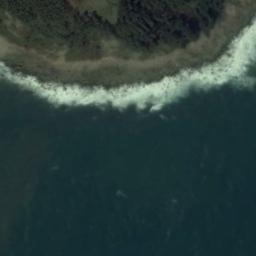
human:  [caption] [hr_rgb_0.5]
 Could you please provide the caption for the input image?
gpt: There are white waves near the beach .

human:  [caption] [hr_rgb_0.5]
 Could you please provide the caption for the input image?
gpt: The green oceans and the bow of shore and sand .

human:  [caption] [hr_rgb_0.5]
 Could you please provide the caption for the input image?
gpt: The beach is made up of dark green seawater and a coast with dense green plants .

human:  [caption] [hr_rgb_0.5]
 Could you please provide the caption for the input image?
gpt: The type of beach is rocky coast and dense green plants are on the beach .

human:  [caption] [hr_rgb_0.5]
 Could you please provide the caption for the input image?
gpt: The grass is beside the beach .